Question: I have various web pages on my website which are using bootstraps (bootstrap 3) pagination but I need to know how to limit the number of pages displayed in it (e.g. display pages 1 to 10 only).
If you then select page 2, page 11 would b displayed and so on.
How do you do this?
I know it will probably be JavaScript/jQuery but any help is appreciated. and if it can be done without having to use JavaScript/jQuery, then all the better.
Below is a screenshot of my pagination.

As you can see there are 12 pages displayed, I would like pages 11 & 12 to be hidden until page 2 or the next page is selected then pages 11 would be displayed and pages one would be hidden, so on and so on.
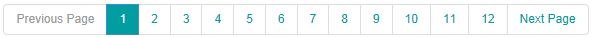
Answer: There is a jquery plugin to work with bootstrap, that solves this problem:
<URL>
Have a look at the "visible pages option" section.
You can find more/other solutions with google and 'bootstrap 3 pagination many pages'.